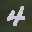
Label: 4